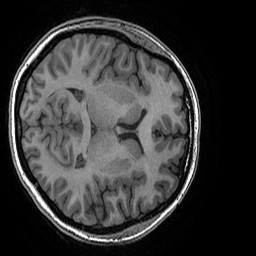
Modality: T1w
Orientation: axial
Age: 23
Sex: female
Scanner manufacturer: ge
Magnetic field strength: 3 T
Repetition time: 0.008184 s
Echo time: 0.003192 s